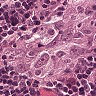
Metastatic tissue present: yes